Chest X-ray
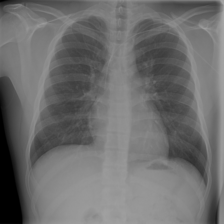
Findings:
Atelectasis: negative
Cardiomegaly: negative
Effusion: negative
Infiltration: positive
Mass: negative
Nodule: negative
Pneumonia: negative
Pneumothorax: negative
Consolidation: negative
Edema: negative
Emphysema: negative
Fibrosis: negative
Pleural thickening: negative
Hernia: negative